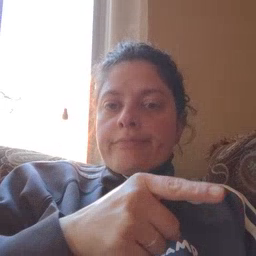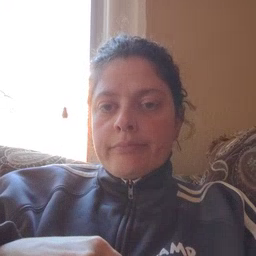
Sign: hesheit